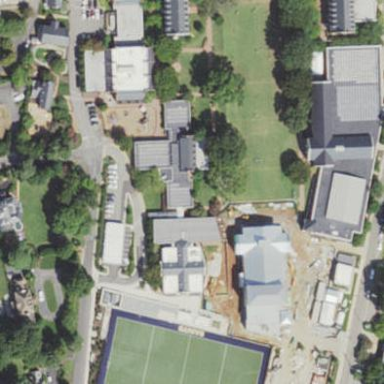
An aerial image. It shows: School.